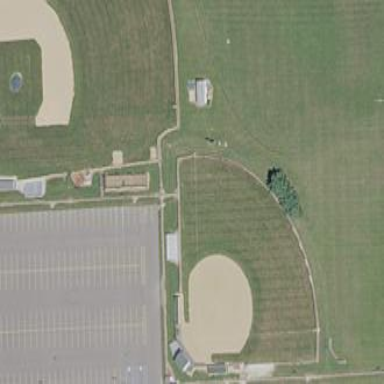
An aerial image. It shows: Baseball pitch for leisure land.